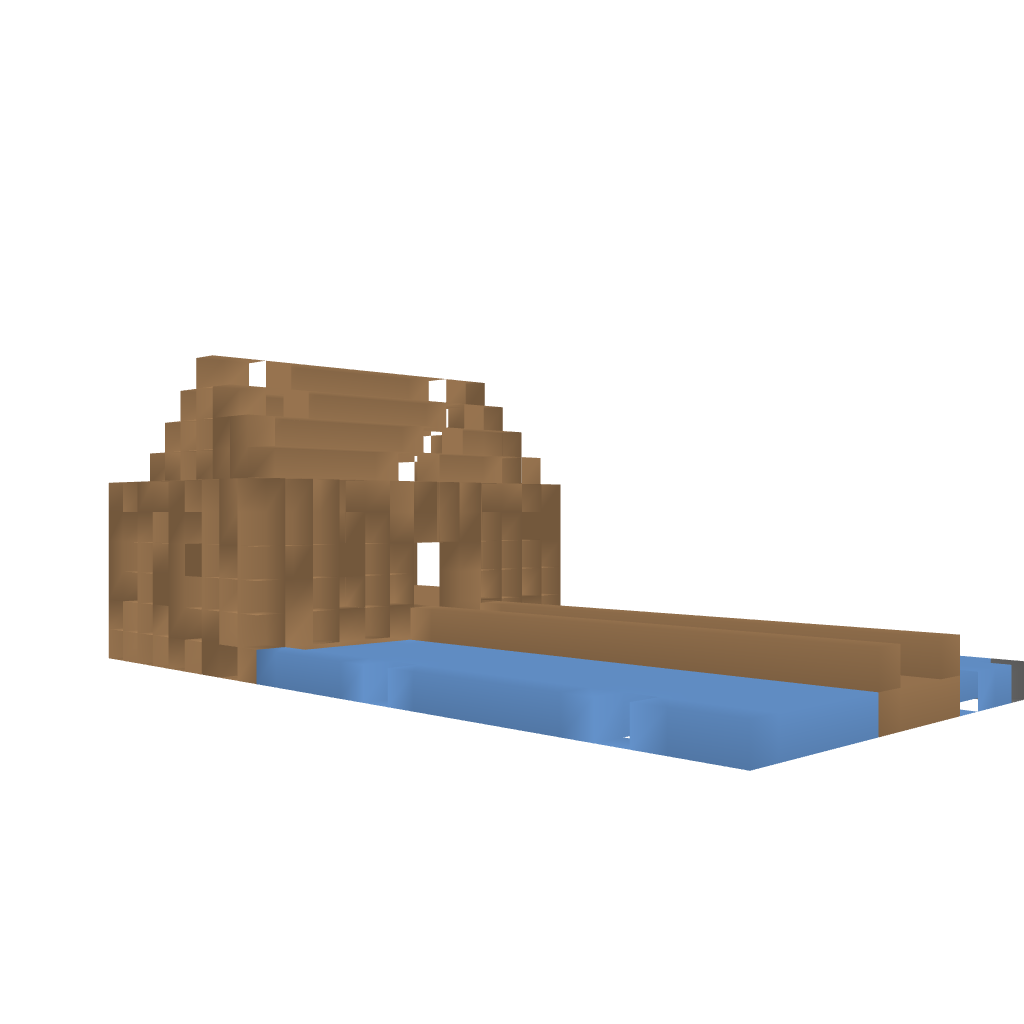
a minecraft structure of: Lakeside House good quality